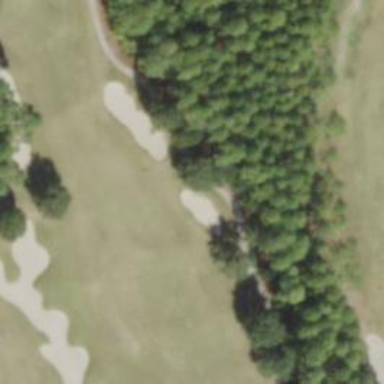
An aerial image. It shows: Scenic golf fairway.